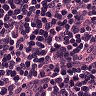
Metastatic tissue present: yes